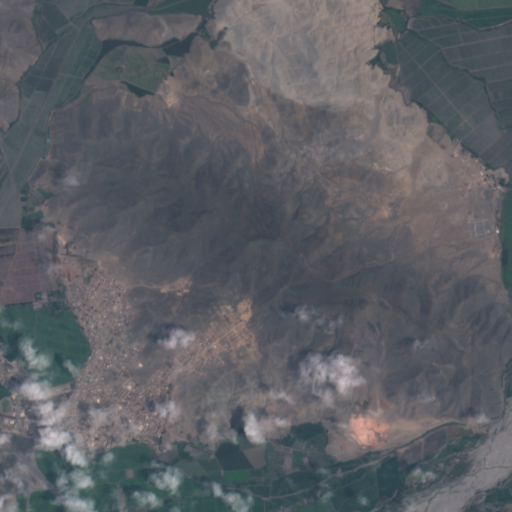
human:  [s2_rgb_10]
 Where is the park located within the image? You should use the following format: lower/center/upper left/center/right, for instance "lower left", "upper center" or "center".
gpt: The park is located in the lower left of the image.
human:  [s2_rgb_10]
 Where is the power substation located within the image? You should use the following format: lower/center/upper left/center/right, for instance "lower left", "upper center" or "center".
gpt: The power substation is located in the center right of the image.
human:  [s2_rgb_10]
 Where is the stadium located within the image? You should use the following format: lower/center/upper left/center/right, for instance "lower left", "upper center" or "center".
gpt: The stadium is located in the lower left of the image.
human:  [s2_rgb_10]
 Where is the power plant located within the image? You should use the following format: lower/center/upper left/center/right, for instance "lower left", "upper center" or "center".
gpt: There is no power plant in the image.